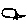
Label: bird